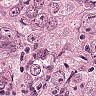
Metastatic tissue present: yes